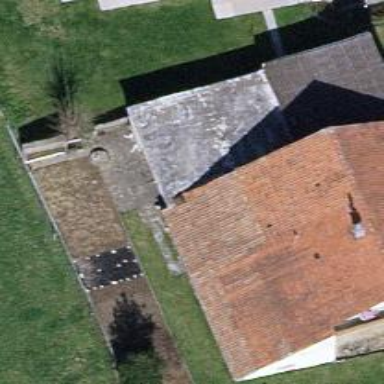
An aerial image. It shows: Building with flat roof.